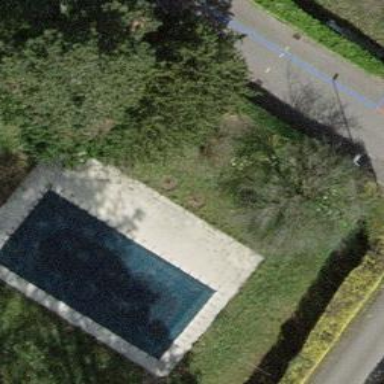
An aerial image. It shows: Swimming pool located in leisure land.